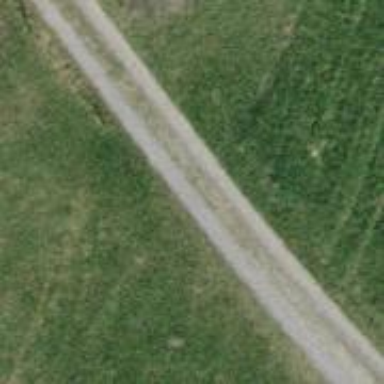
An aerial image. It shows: Track with grade 3 surface.